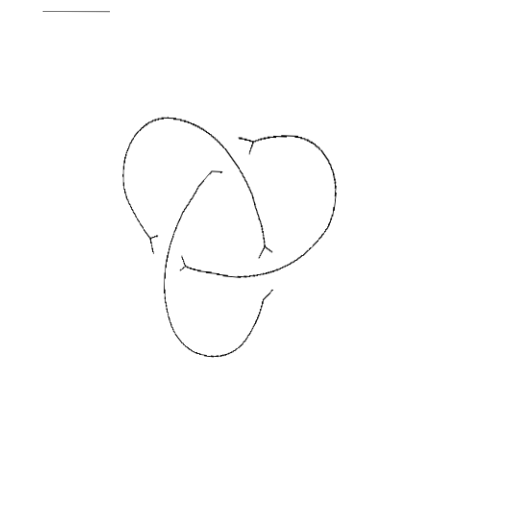
Crossing number: 3